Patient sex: M
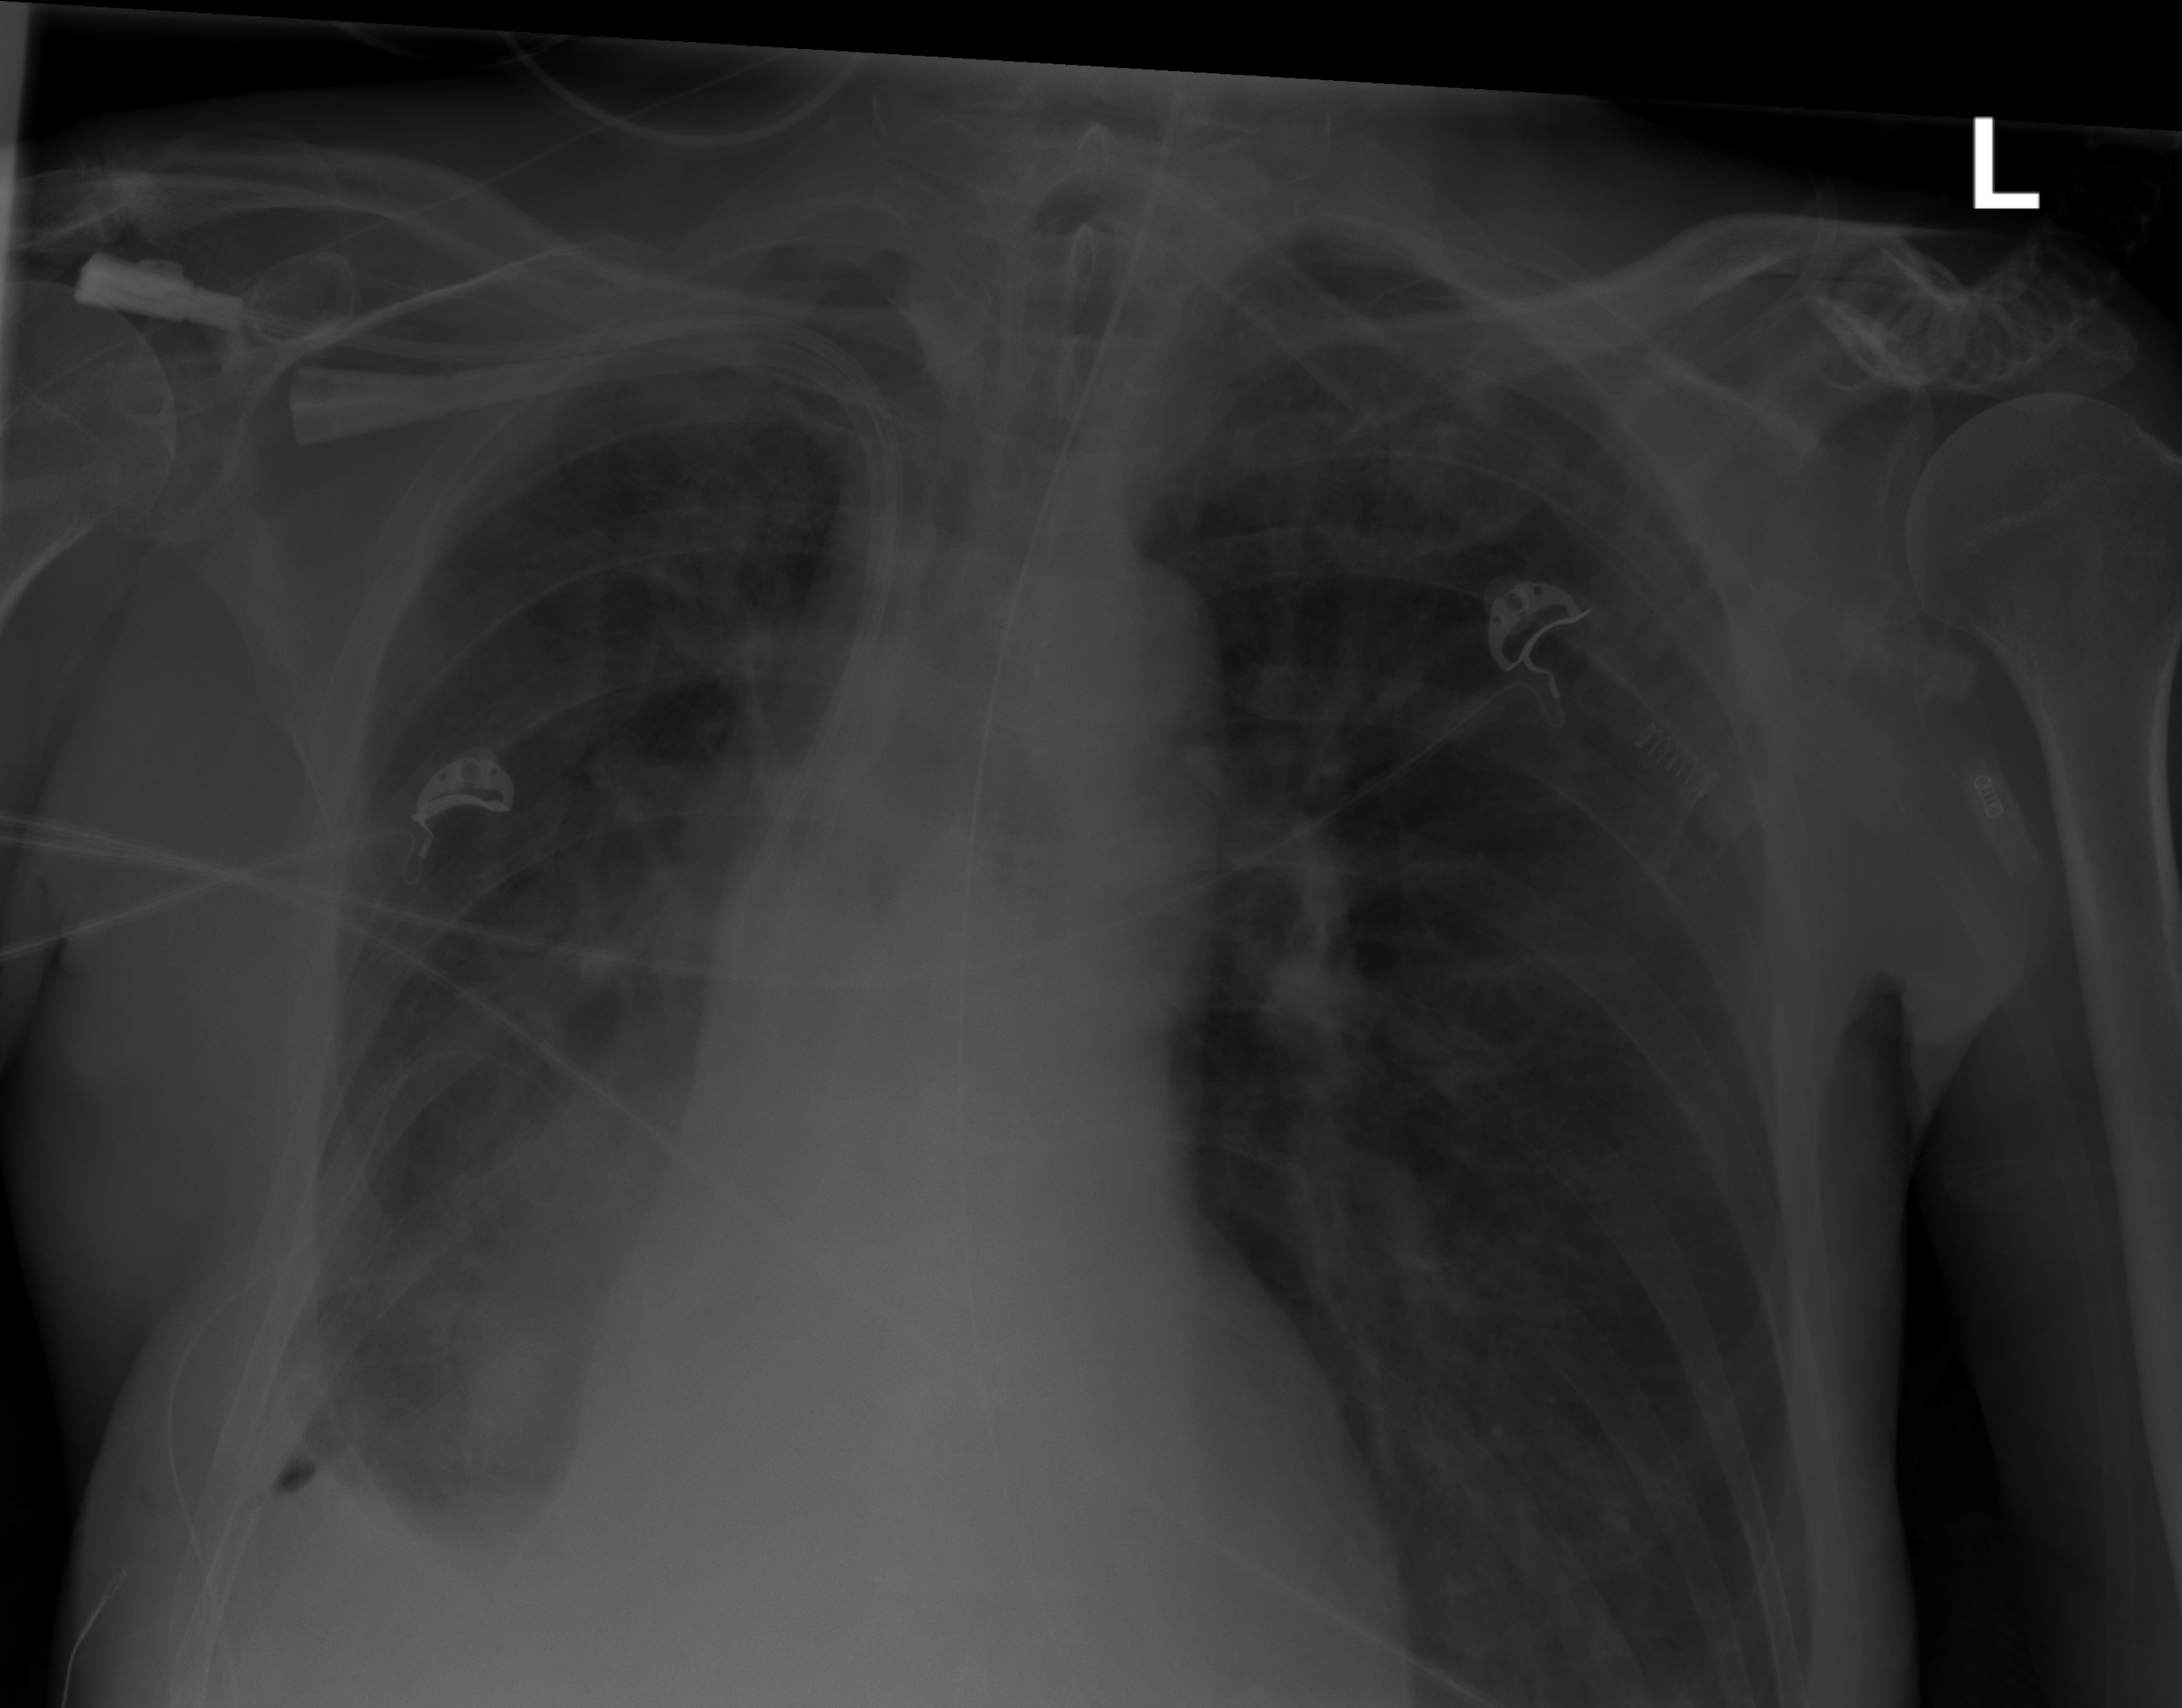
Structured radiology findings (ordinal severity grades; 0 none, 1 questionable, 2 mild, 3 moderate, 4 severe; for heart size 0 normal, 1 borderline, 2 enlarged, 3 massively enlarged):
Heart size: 0
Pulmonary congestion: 0
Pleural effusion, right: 2
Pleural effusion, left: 0
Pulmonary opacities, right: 0
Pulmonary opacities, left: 0
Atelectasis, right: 2
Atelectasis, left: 0